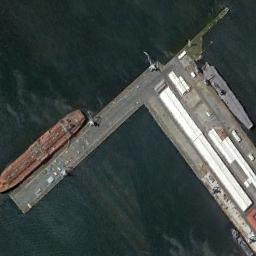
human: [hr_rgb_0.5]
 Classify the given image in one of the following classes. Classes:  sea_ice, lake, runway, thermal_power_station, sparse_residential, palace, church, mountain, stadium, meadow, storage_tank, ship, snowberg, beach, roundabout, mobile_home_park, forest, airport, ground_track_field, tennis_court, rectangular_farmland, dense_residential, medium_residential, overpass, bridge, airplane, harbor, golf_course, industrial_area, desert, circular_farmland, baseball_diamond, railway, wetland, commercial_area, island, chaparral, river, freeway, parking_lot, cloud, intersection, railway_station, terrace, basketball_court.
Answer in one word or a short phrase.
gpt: ship